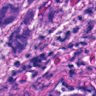
Metastatic tissue present: yes